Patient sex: M
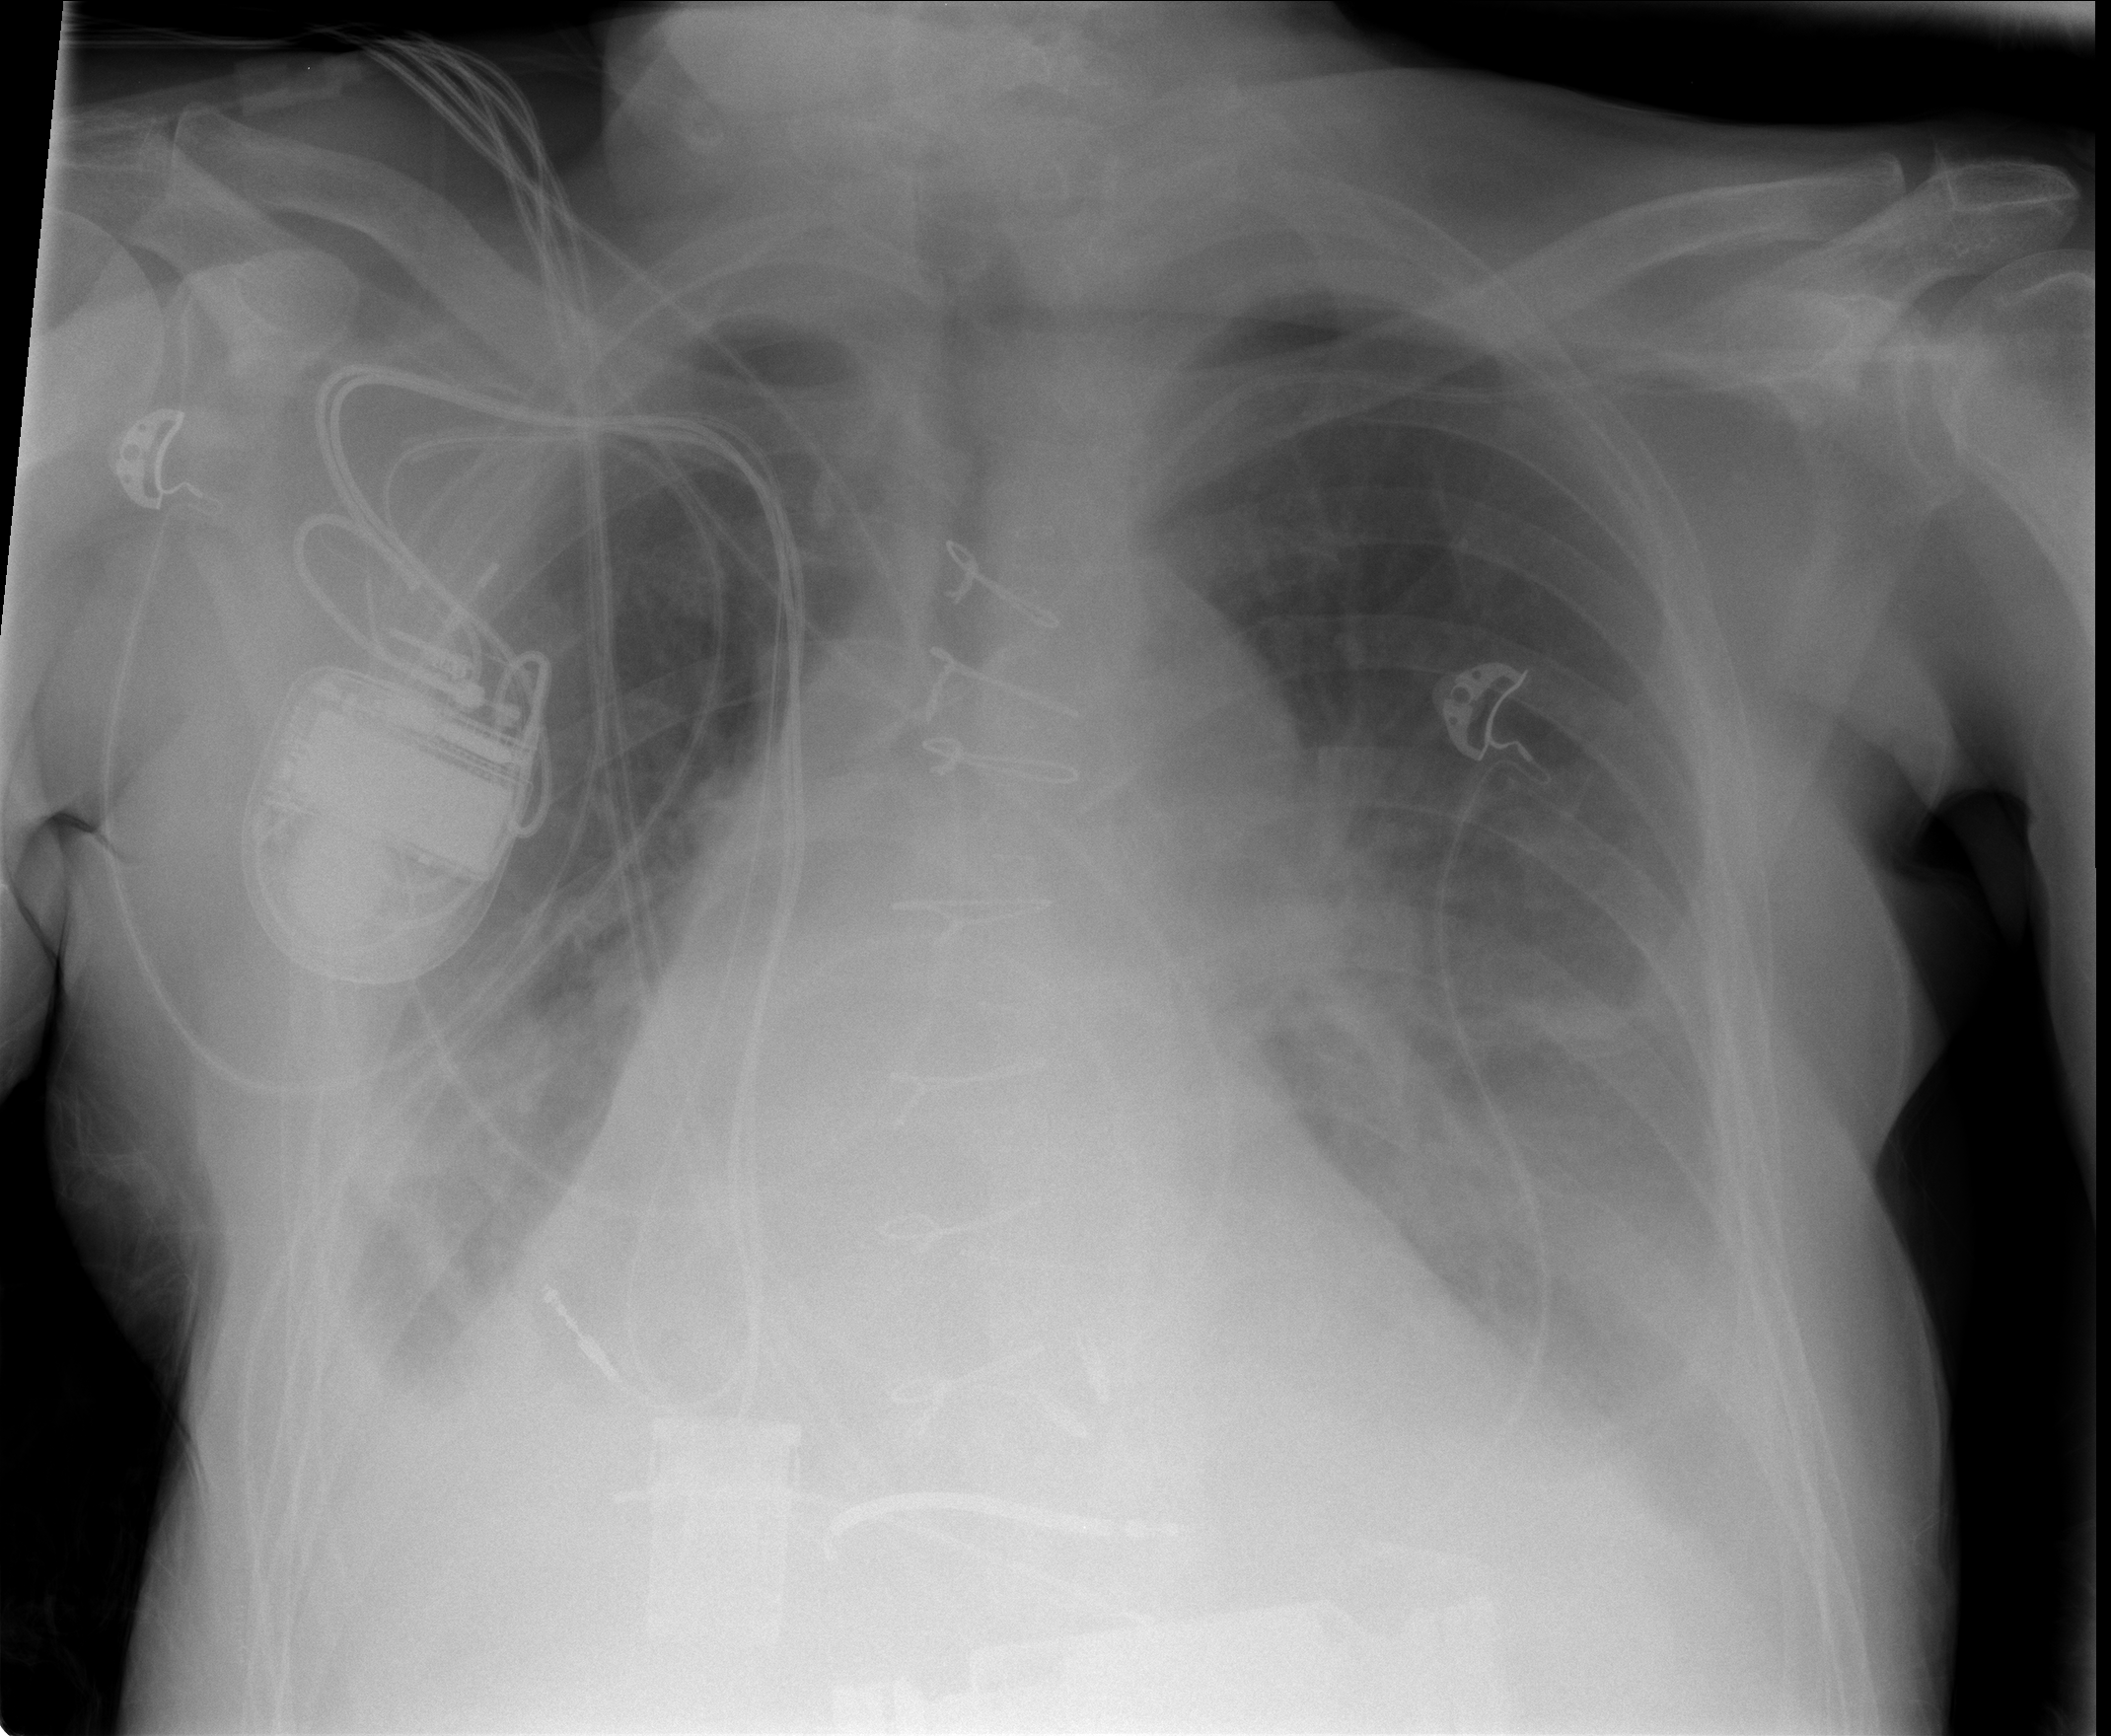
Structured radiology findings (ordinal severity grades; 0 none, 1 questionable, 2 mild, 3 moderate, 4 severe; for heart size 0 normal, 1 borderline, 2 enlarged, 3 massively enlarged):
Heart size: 2
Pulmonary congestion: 0
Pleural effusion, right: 3
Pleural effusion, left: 3
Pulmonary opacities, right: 0
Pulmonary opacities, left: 0
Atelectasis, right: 3
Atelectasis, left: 3